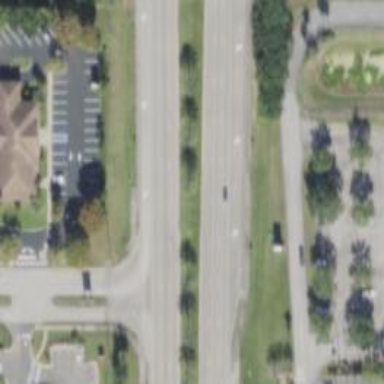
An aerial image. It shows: Asphalt trunk highway.